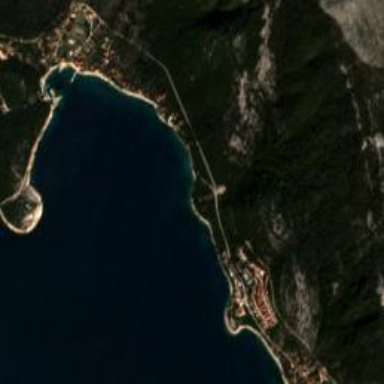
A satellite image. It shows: Beautiful bay with natural surroundings.